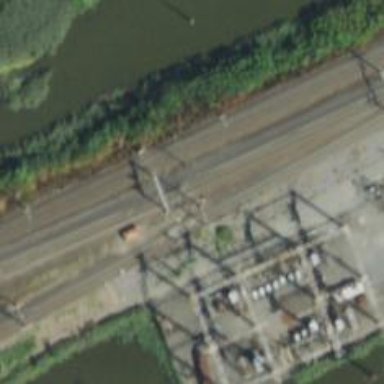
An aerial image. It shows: Railway with electrified contact lines.